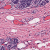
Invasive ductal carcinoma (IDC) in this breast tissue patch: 0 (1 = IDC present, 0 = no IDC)